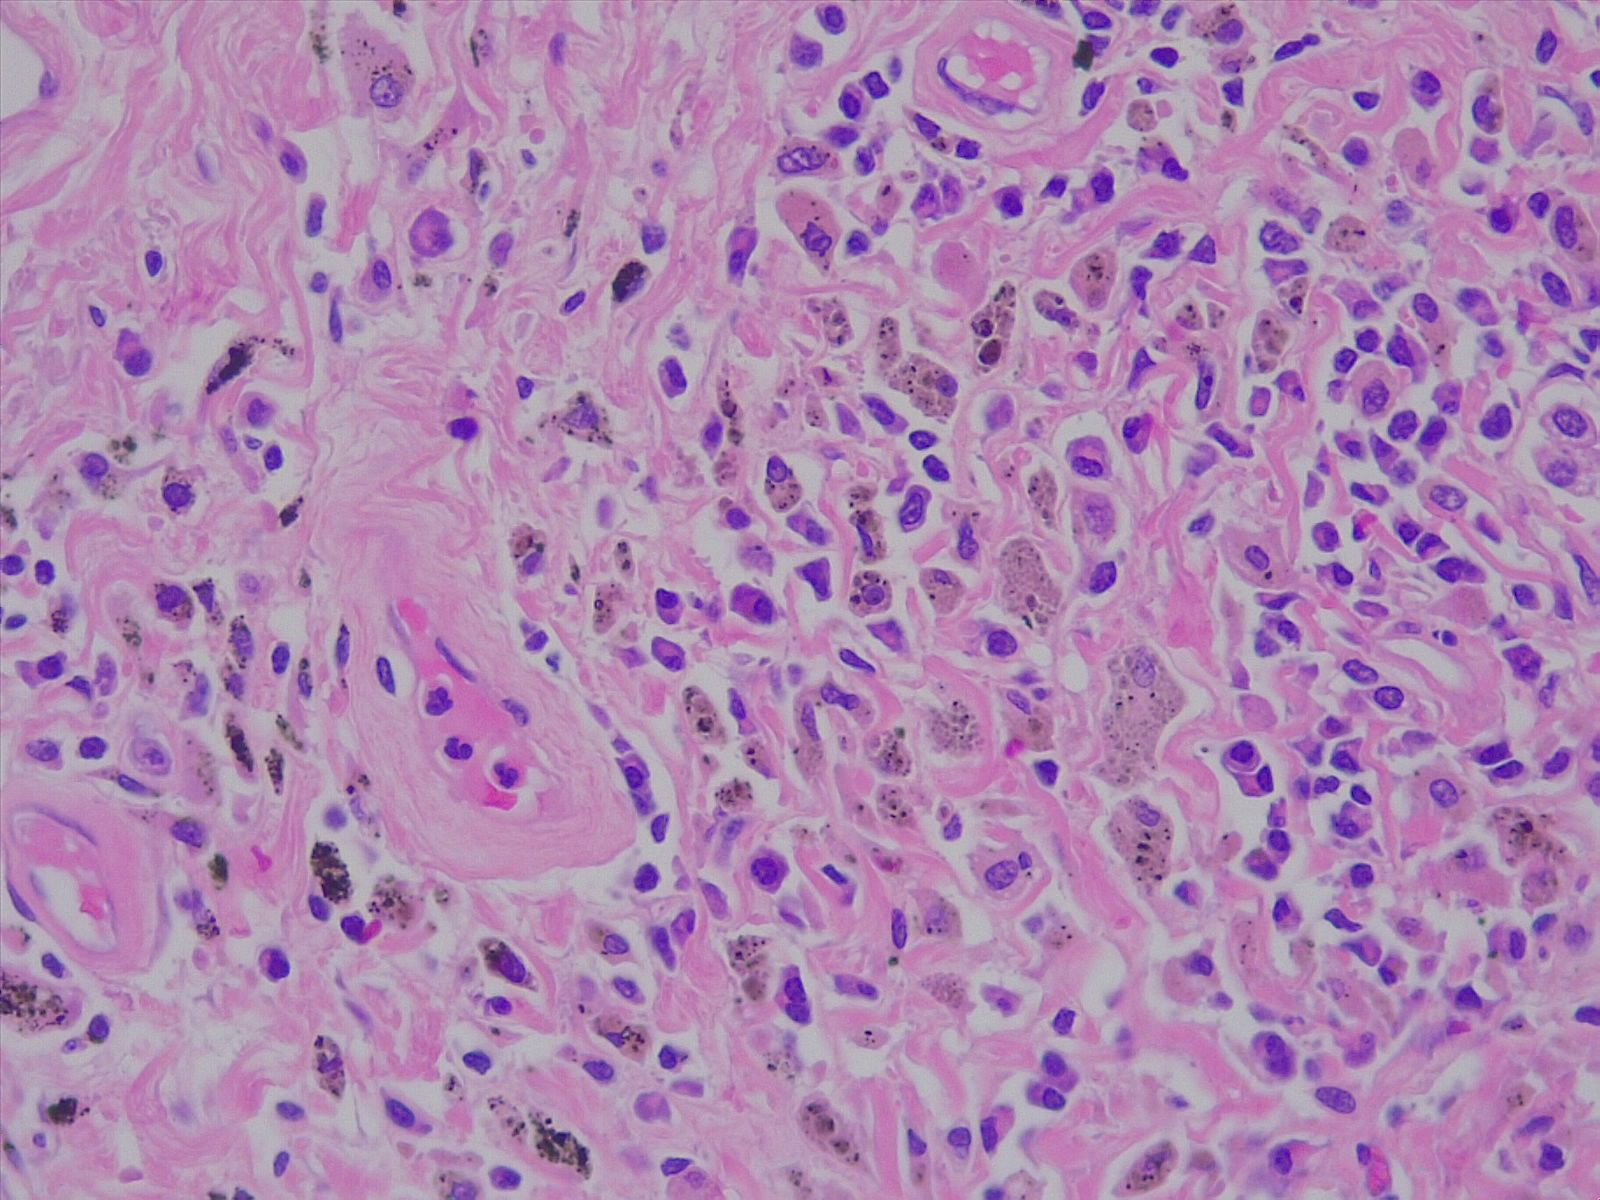
Label: normal lung tissue